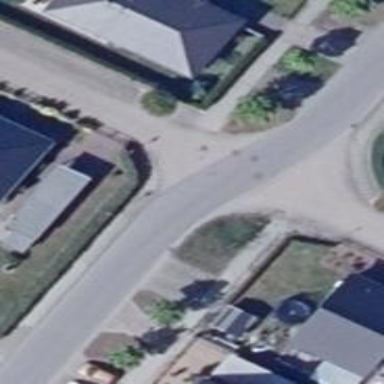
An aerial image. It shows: Sidewalk along the footway.